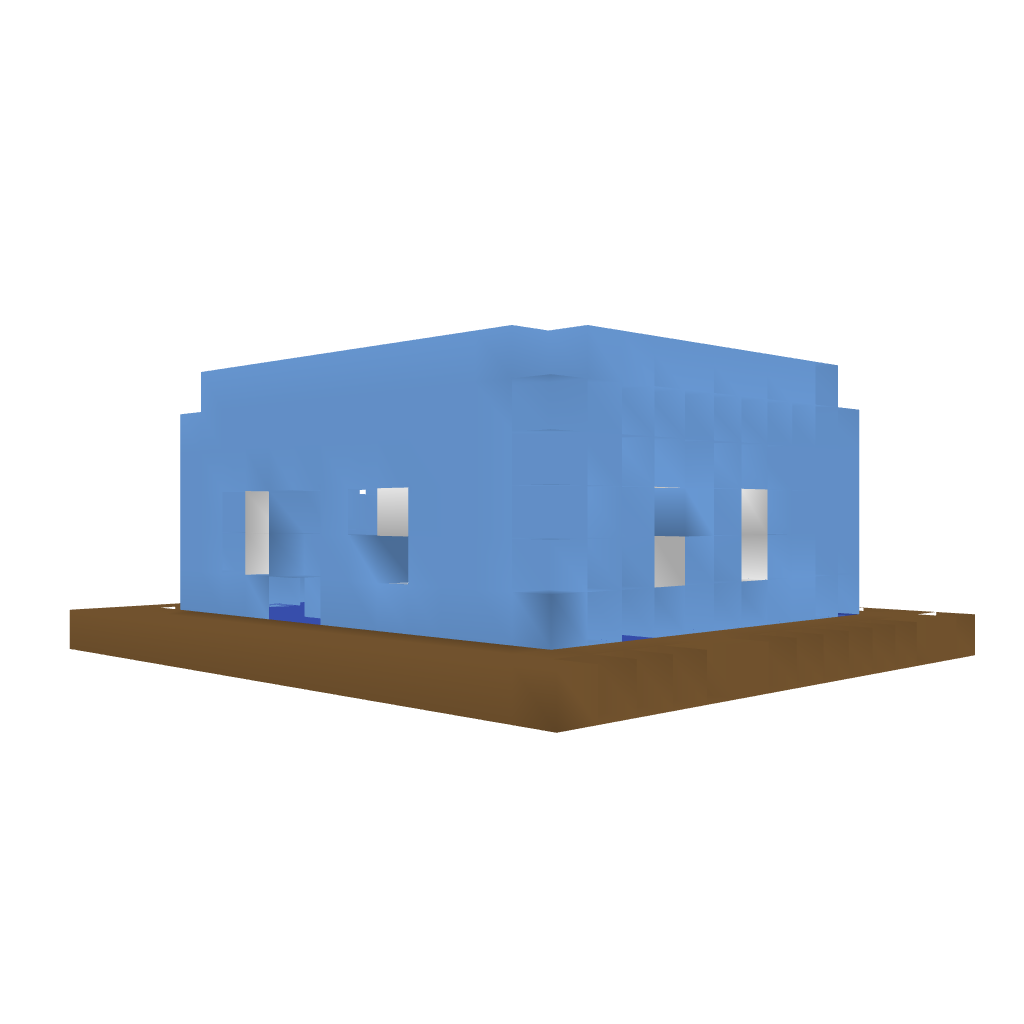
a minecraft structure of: Little Water House good quality